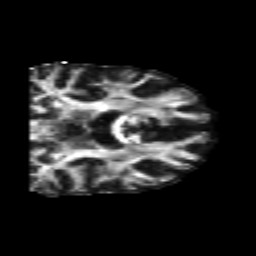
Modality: FA
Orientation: coronal
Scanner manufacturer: siemens
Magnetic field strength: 3 T
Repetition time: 6.8 s
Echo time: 0.093 s